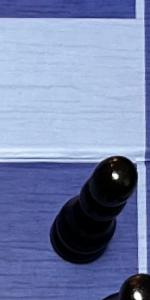
Label: Pawn_Black